Field crop: maize
Growth stage: 1
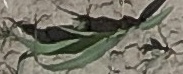
Species: sorghum